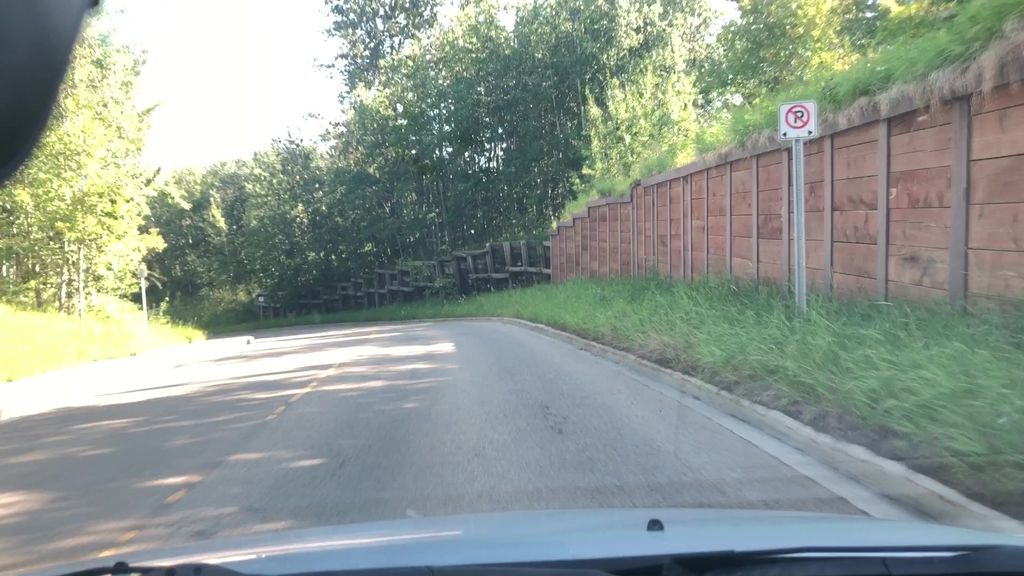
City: edmonton